Question: I want to upload my app in app store. I didn't find the "requirements" field. I want use my app for 3gs and above.

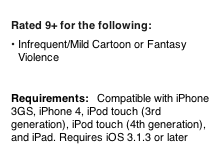
Answer: Add armv7 to the UIRequiredDeviceCapabilities in the app's plist. That ARM architecture will limit the app's installation to 3GS and newer.